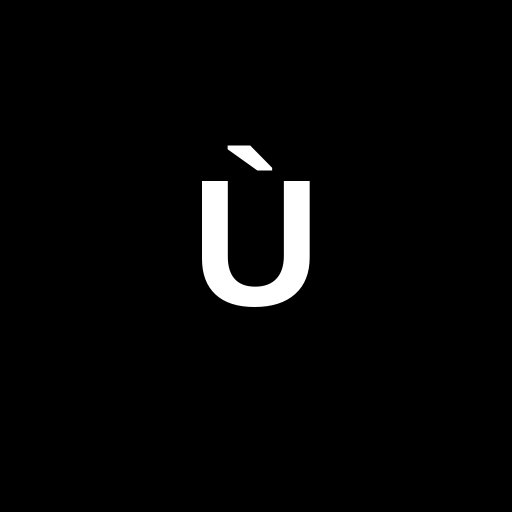
Character: Ù
Unicode: U+00D9 (LATIN CAPITAL LETTER U WITH GRAVE)